Interaction volume radius: 5 \u00c5
Interaction volume height: 10 \u00c5
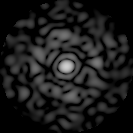
Disorder parameter: 0.7992